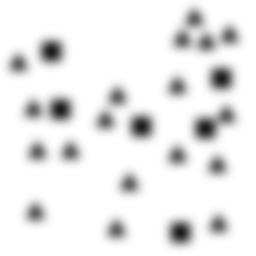
Squares: 6
Triangles: 18
Stars: 0
Total shapes: 24